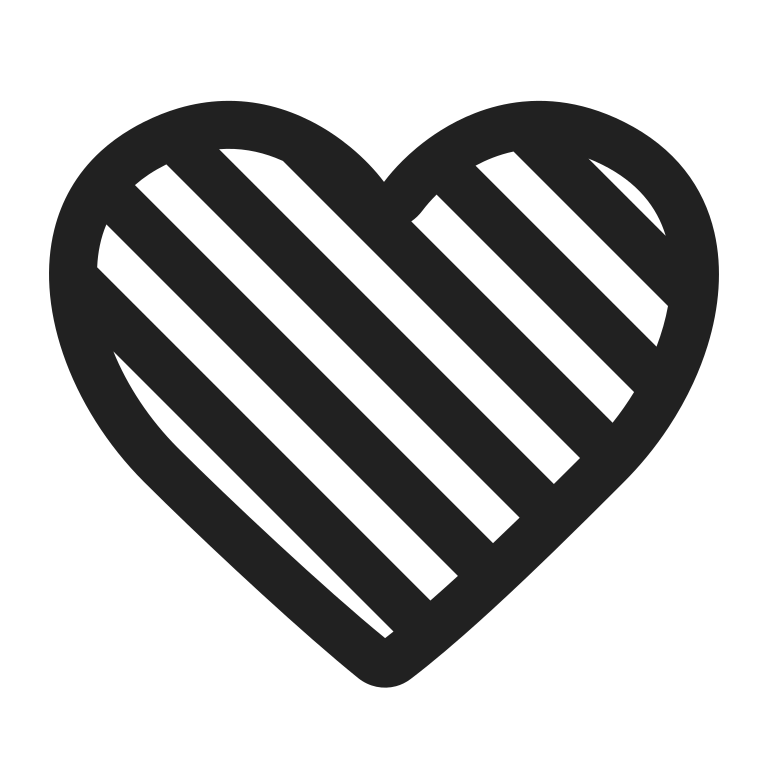
red heart high contrast